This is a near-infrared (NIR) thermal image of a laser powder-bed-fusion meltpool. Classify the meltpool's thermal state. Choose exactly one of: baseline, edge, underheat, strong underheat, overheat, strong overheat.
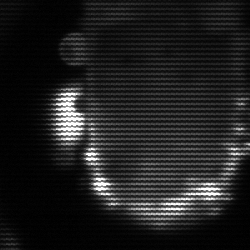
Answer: baseline